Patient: sex F, age 48
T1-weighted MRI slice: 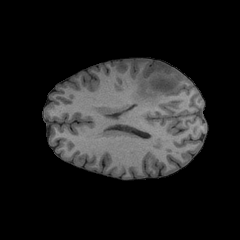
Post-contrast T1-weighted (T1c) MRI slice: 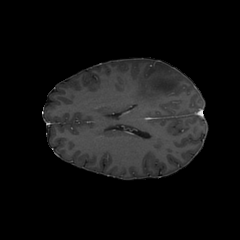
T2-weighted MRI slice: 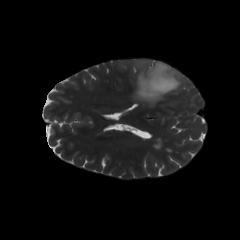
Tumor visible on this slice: yes
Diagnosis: Astrocytoma, IDH-mutant
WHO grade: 3